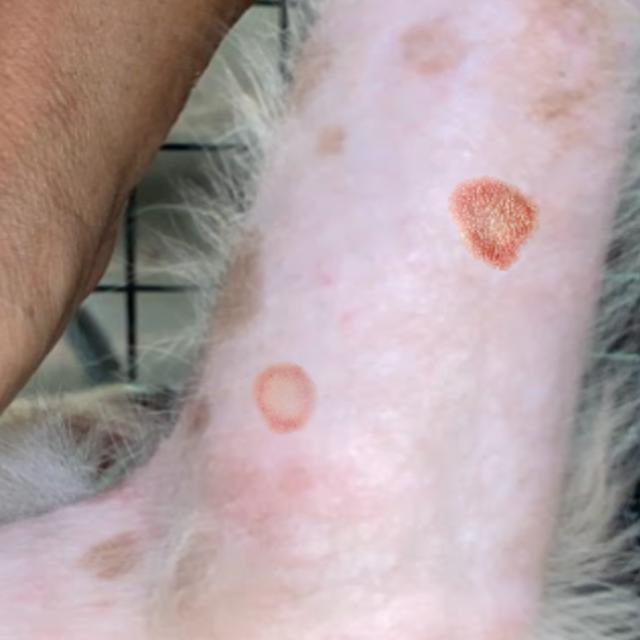
Canine ringworm (Dermatophytosis) — fungal infection caused by Microsporum or Trichophyton. Presents with circular alopecia, scaling, crusting, and broken hairs.